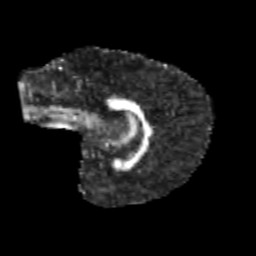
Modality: FA
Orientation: sagittal
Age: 10
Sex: female
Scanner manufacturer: siemens
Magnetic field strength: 3 T
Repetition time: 3.8 s
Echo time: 0.07 s